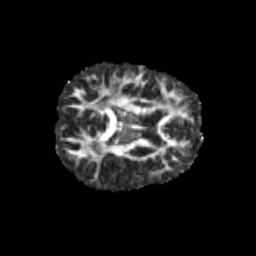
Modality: FA
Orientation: axial
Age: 10
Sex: female
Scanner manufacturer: siemens
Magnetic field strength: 3 T
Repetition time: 3.8 s
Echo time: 0.07 s